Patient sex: F
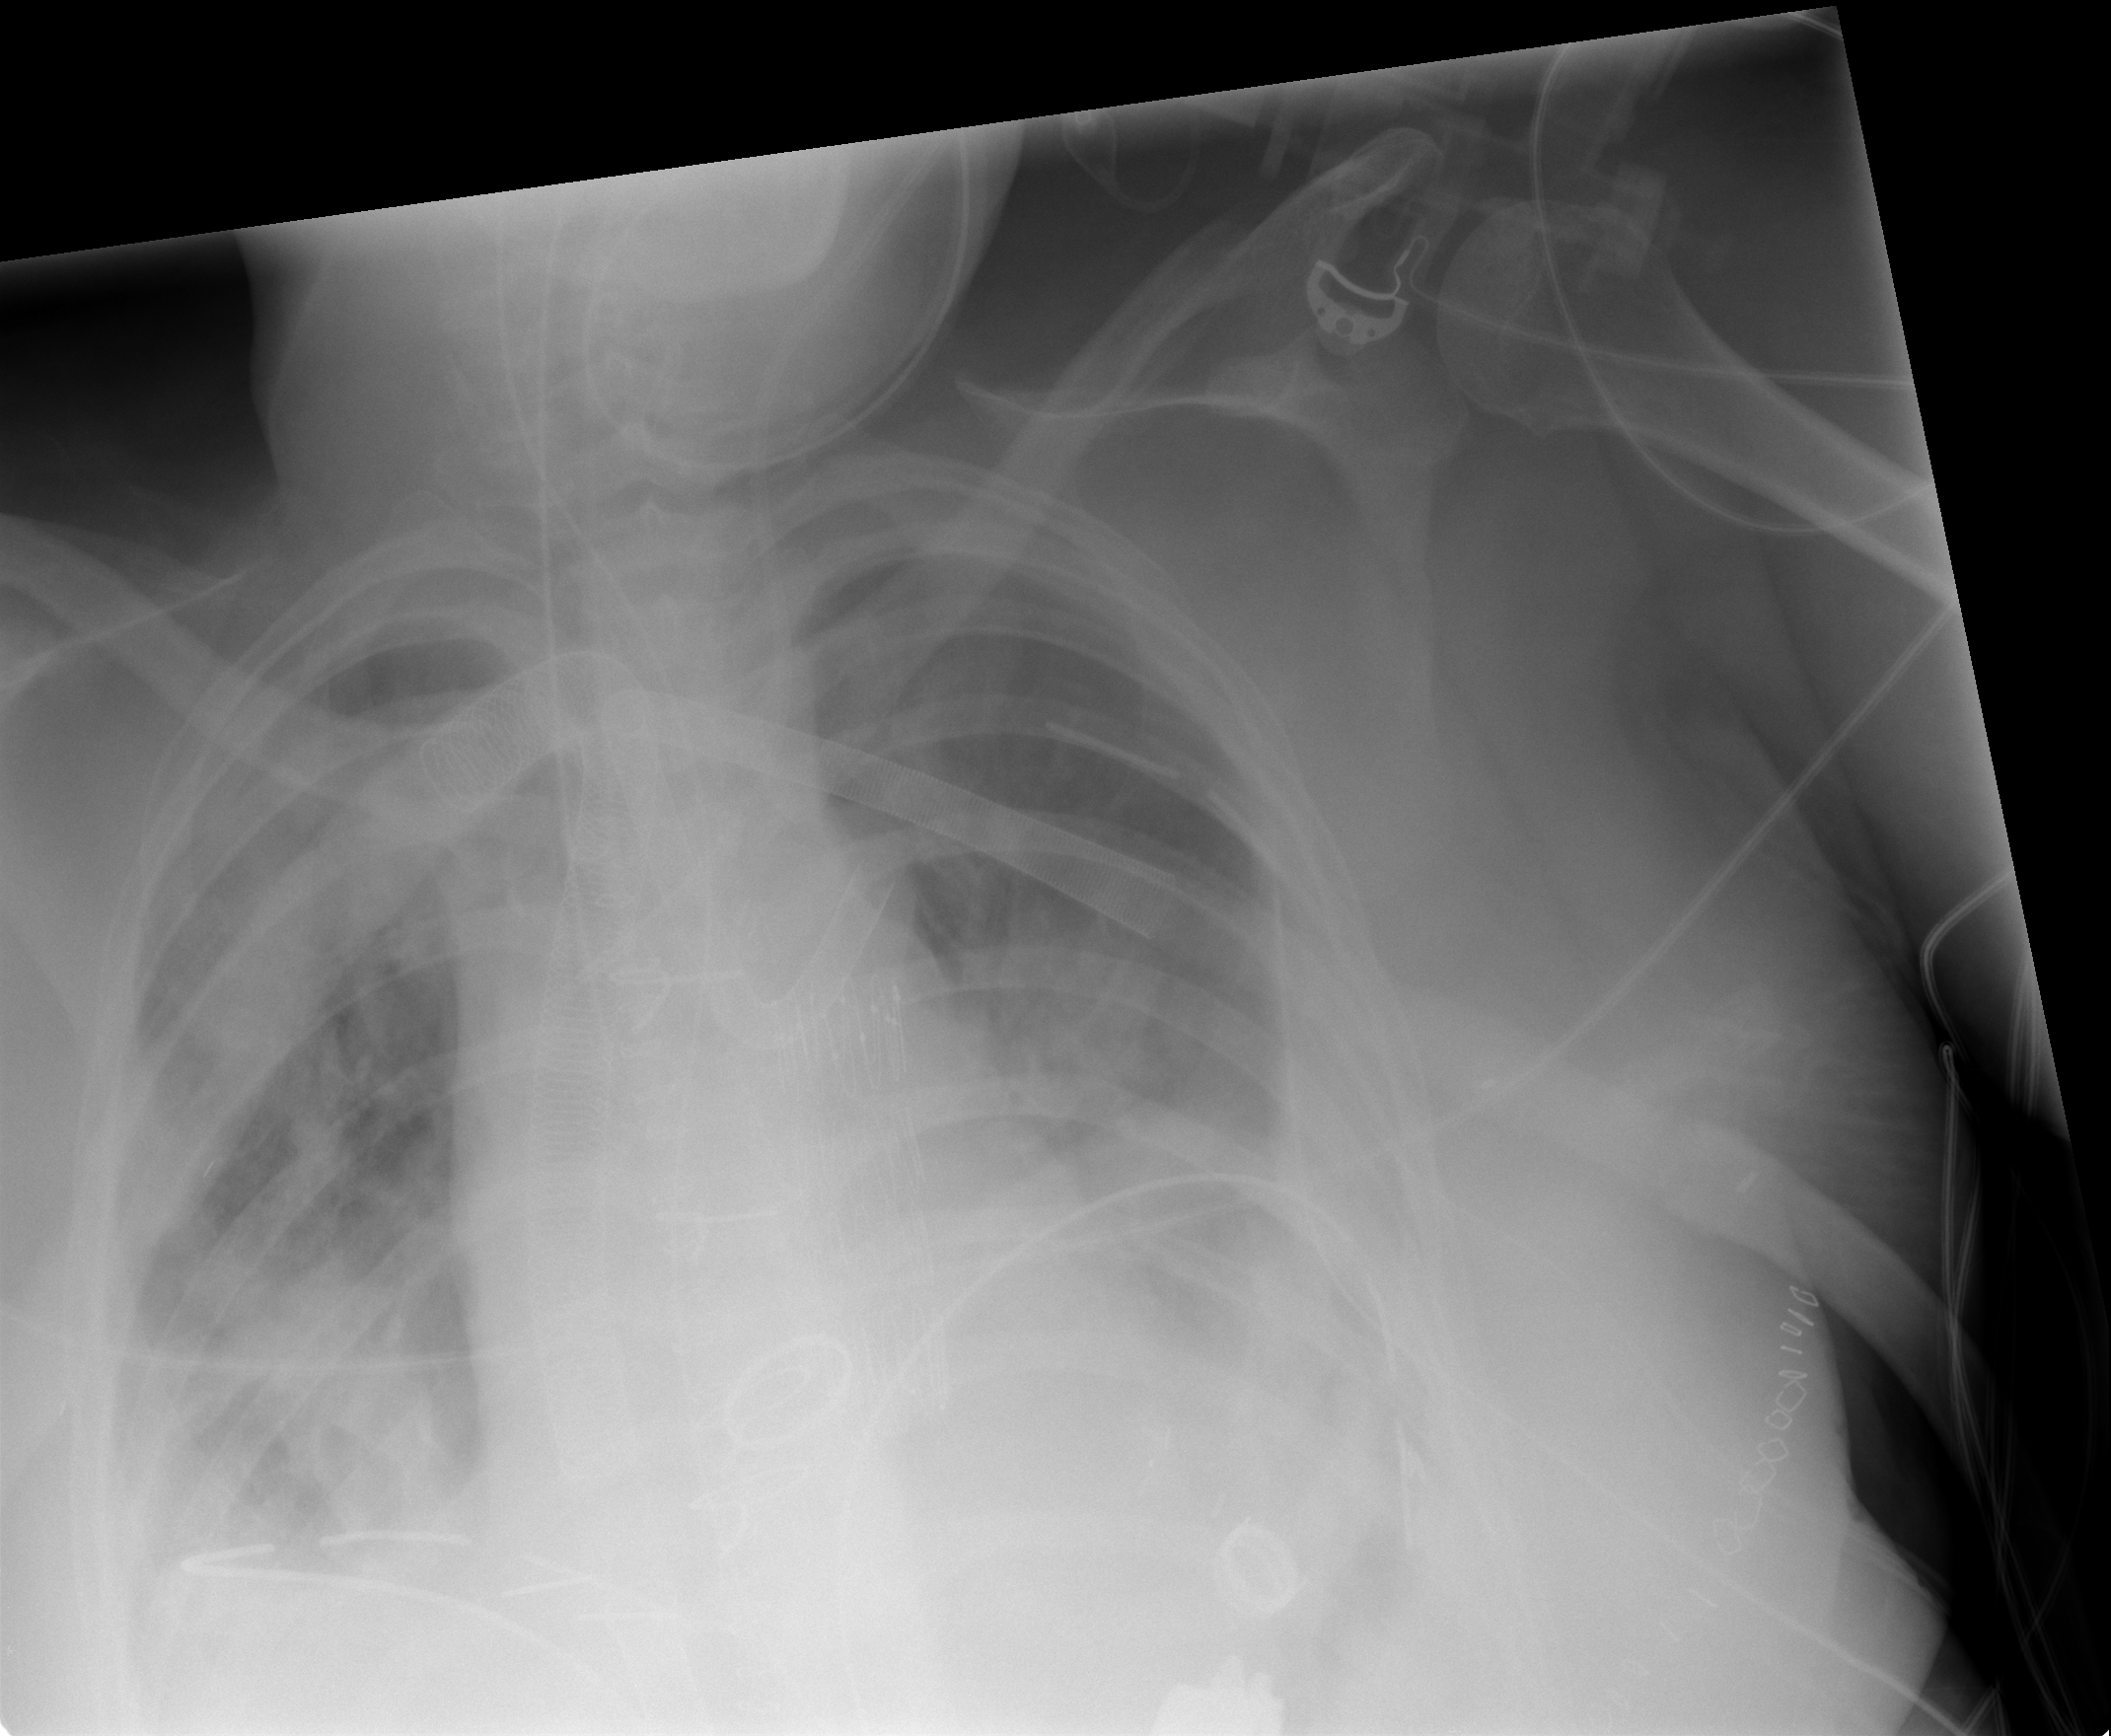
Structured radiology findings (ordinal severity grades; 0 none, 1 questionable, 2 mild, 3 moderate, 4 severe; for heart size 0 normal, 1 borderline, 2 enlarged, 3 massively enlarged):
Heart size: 1
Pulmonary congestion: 2
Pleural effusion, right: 2
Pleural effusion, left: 2
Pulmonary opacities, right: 3
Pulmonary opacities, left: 3
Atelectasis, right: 3
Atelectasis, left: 3